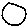
Label: circle